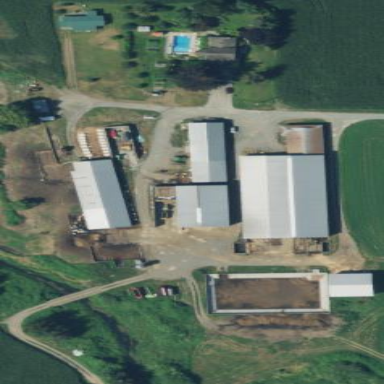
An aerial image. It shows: Farmyard area.